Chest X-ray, PA view. Patient: 44 years old, sex M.
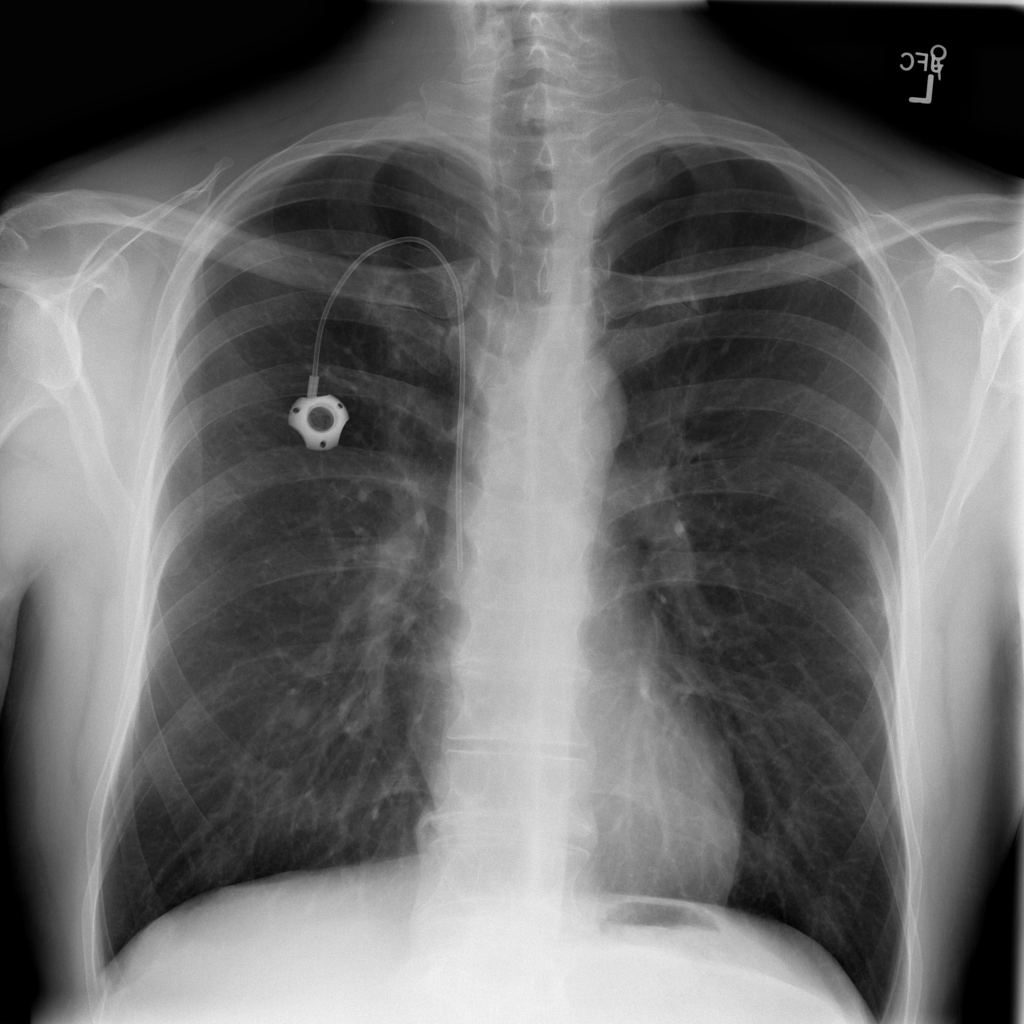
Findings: No Finding